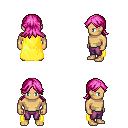
a pixel art fantasy rpg character, male body template, human, tanned skin, yellow cape, magenta pants, pink loose hair, four views (front, back, left, right), 2x2 character sprite sheet, small pixel art, hard edges, no anti-aliasing